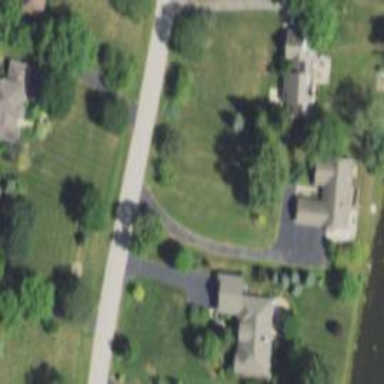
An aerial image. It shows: Driveway leading to service road.